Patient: sex F, age 44
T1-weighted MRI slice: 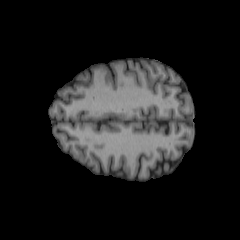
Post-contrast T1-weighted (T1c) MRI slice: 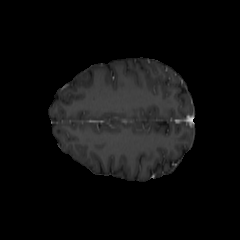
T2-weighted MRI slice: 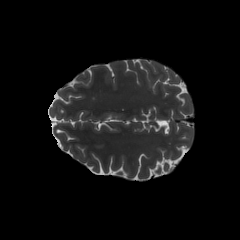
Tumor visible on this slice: no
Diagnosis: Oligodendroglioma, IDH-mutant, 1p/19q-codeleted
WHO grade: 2